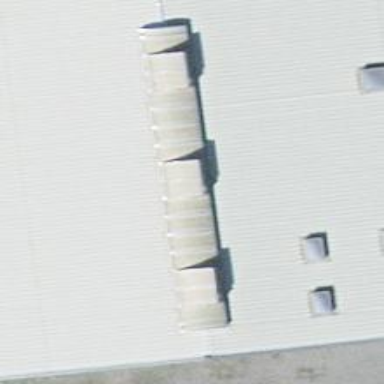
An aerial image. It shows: Commercial building.